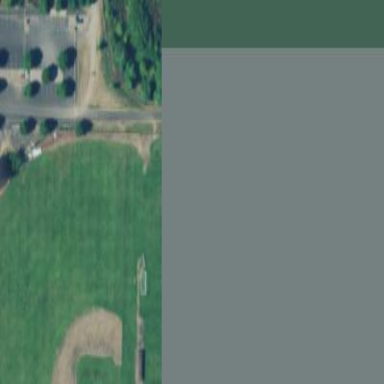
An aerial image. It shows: Soccer pitch for outdoor sports and leisure activities.